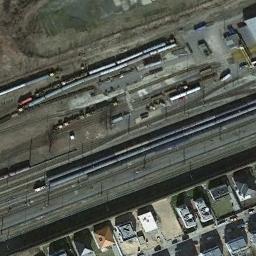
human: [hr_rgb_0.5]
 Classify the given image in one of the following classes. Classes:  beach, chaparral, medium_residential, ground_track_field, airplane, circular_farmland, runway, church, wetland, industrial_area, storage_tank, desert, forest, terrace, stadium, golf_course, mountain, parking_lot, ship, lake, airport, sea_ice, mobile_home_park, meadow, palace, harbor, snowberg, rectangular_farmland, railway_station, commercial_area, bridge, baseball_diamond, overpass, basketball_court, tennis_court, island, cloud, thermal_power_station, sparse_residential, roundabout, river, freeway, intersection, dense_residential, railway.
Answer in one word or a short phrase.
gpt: railway